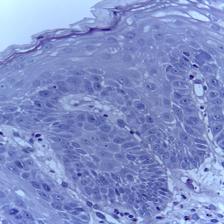
Diagnosis: Normal